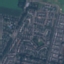
Label: Residential